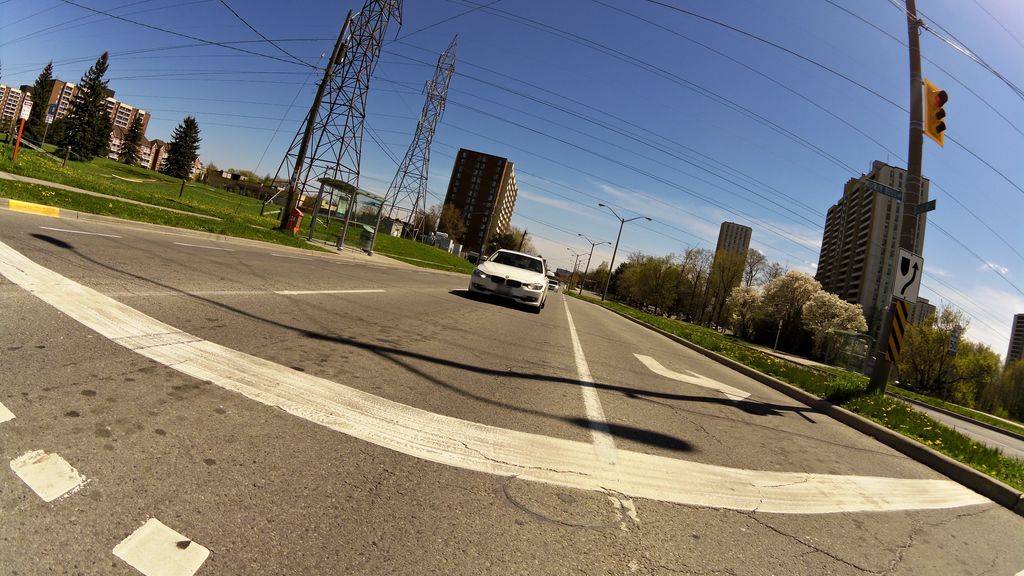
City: toronto